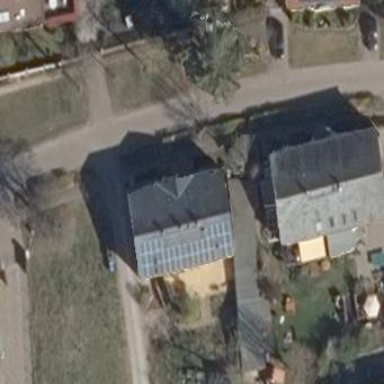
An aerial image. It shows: Detached building with gabled roof covered in black roof tiles.